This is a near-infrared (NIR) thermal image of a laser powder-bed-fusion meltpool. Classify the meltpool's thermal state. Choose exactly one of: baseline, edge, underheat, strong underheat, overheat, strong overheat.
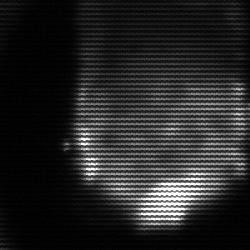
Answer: edge